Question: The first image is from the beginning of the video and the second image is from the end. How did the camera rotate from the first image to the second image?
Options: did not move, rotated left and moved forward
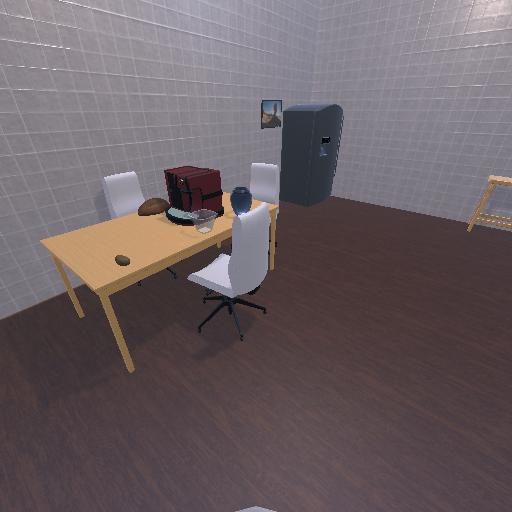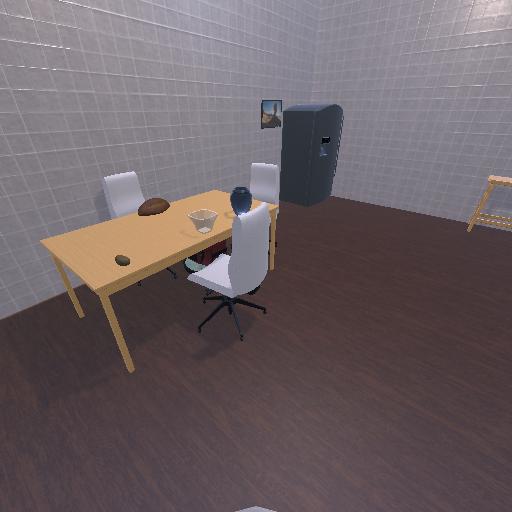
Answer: did not move